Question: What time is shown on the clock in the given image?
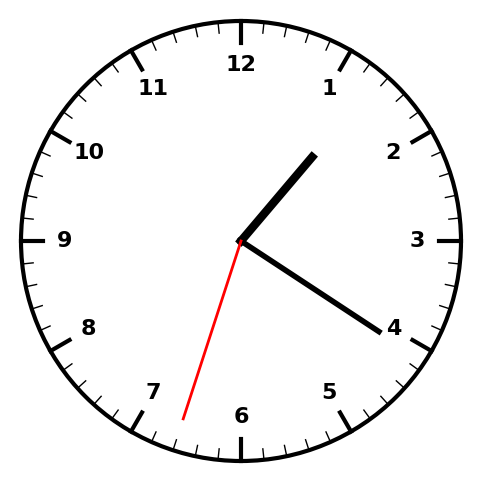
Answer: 01:20:33